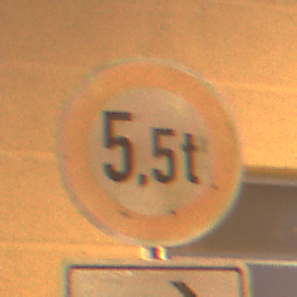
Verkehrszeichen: TatsaechlicheMasse
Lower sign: RichtungsangabeDurchPfeile5
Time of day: Night
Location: Outdoor (Urban)
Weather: Clear
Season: NotSpecified
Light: Artificial